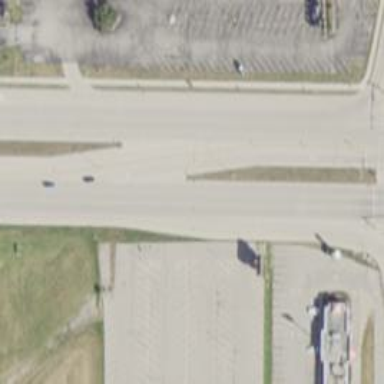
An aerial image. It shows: Trunk highway.